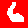
Digit: 6